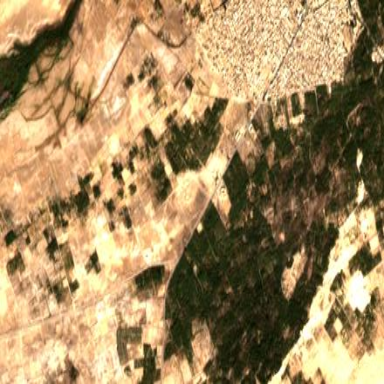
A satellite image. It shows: Beautiful orchard with date palms trees.